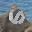
Label: 6